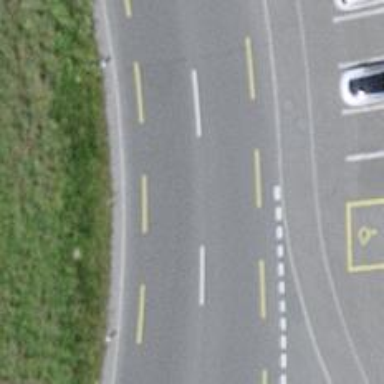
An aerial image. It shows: Tertiary road with asphalt surface and cycle lane on both sides. The sidewalk is on the left side.